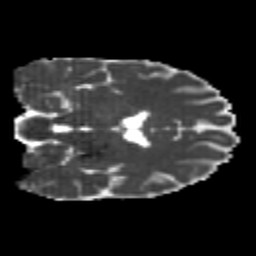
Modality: MD
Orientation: coronal
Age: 20
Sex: male
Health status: healthy
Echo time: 0.074 s